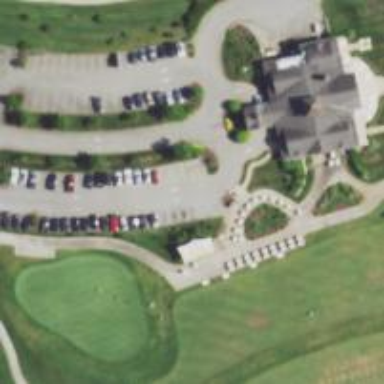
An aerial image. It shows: Service road designated as golf cart path.